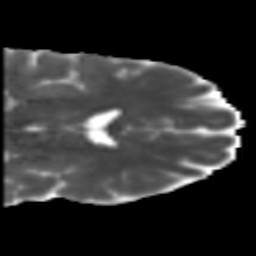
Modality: MD
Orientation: coronal
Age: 46
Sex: male
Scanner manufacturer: siemens
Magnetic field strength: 3 T
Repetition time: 5.5 s
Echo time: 0.101 s